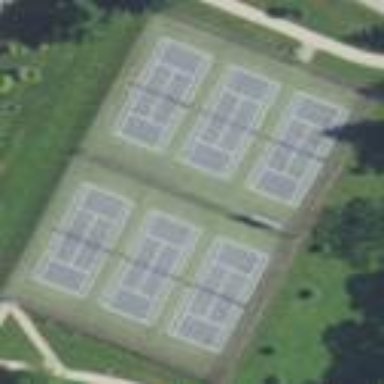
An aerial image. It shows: Tennis court with chain link fence surrounding it. The court surface is hard court.